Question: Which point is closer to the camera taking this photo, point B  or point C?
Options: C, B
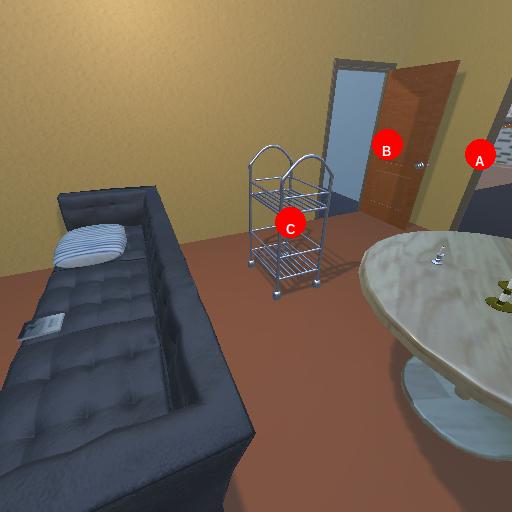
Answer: C